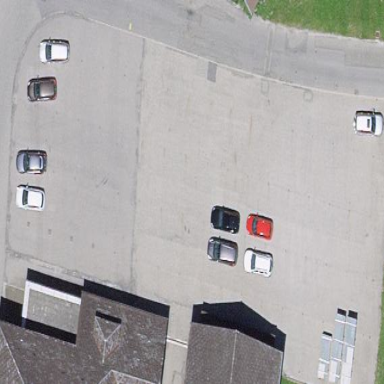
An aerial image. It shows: Parking area with asphalt surface.